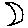
Label: moon